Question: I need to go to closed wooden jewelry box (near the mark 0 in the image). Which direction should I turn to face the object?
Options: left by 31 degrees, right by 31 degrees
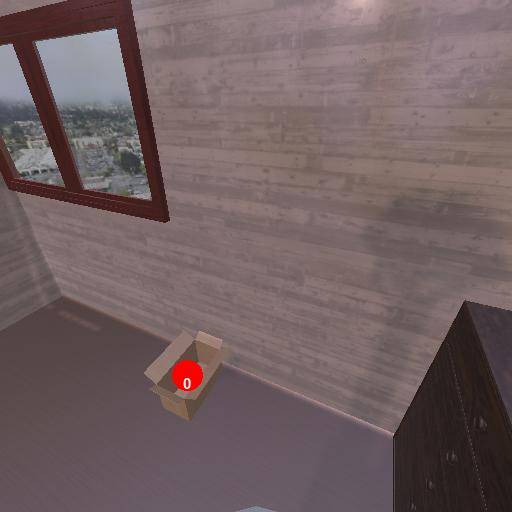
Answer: left by 31 degrees